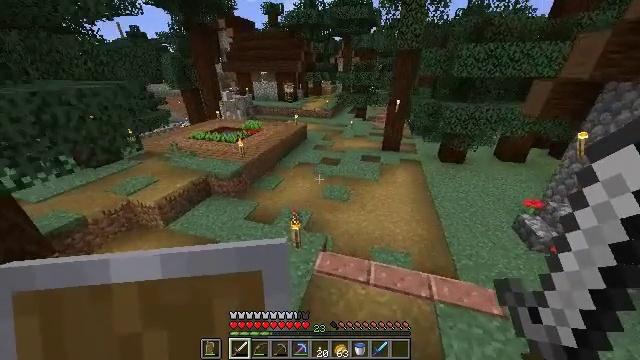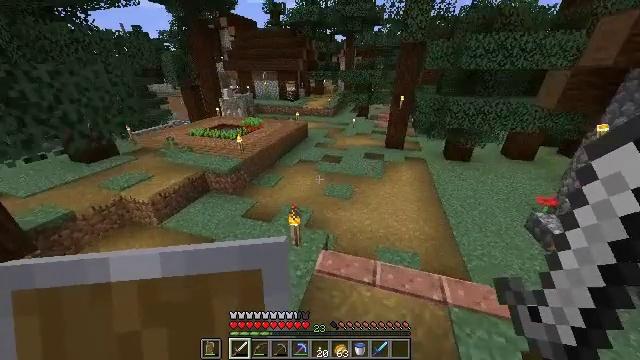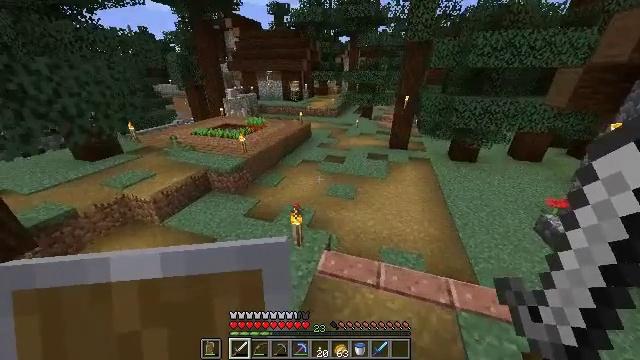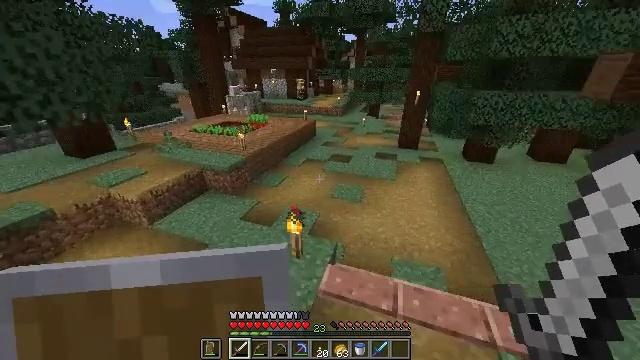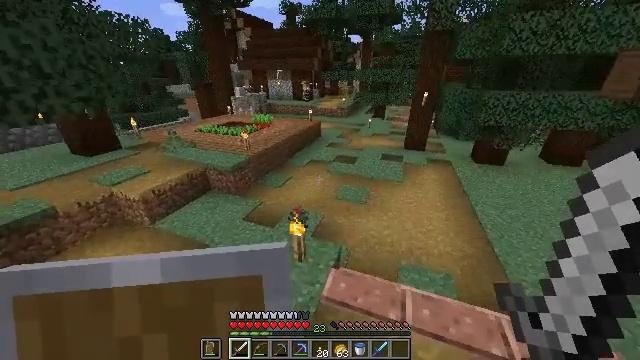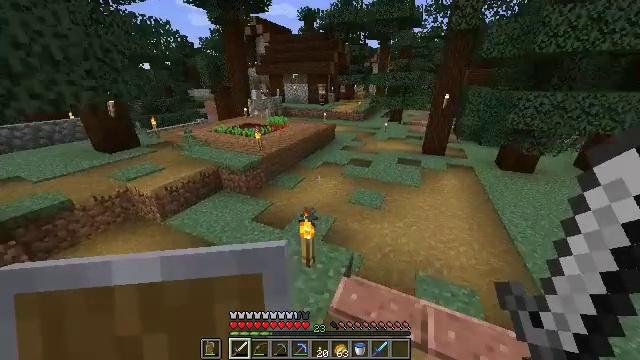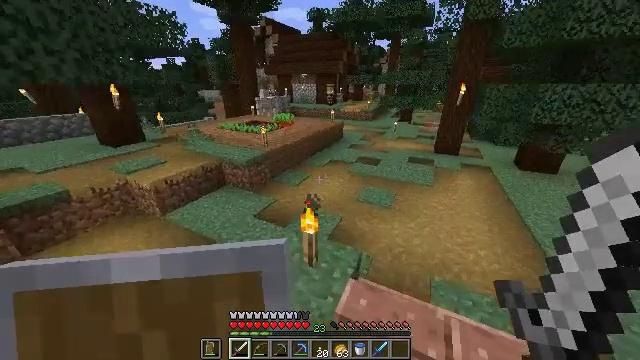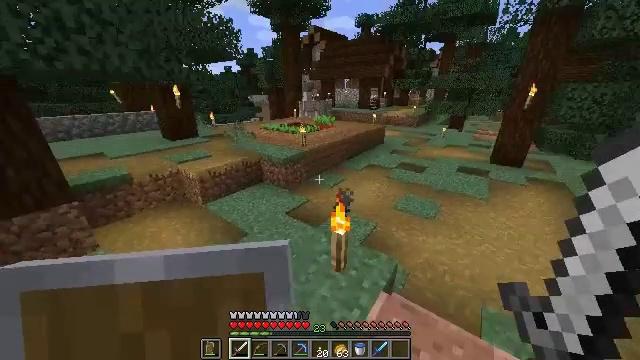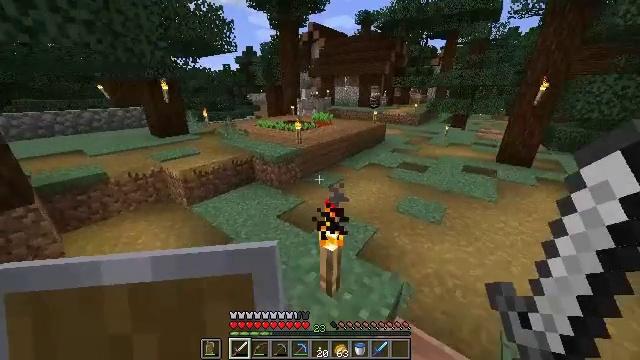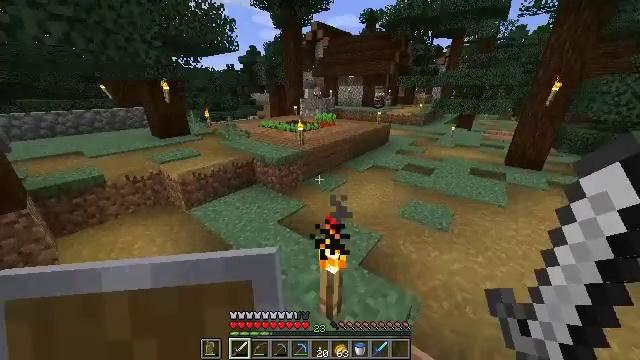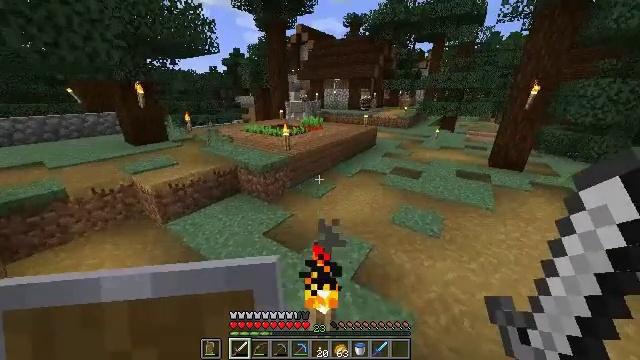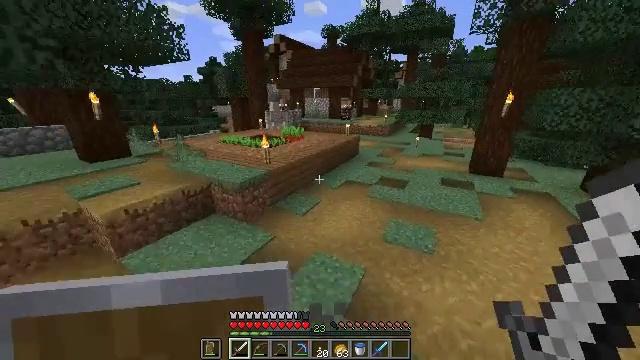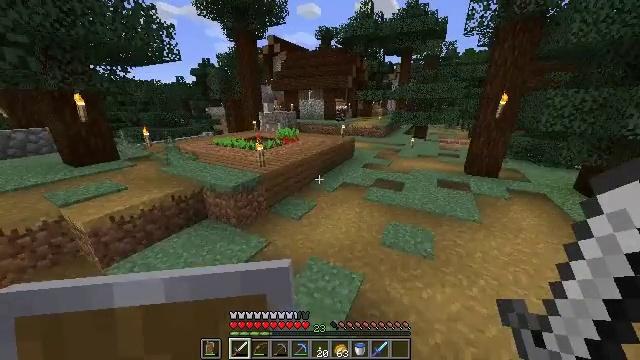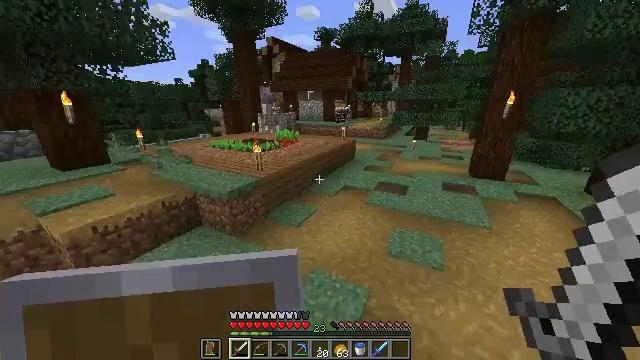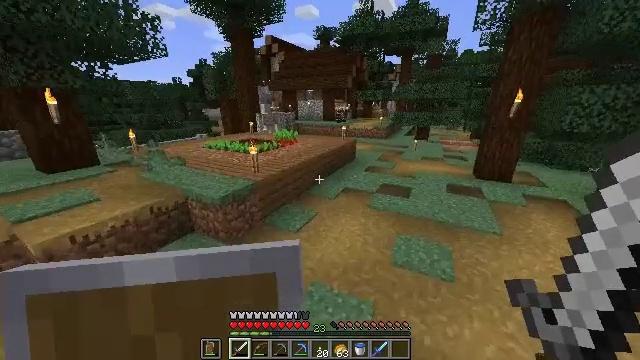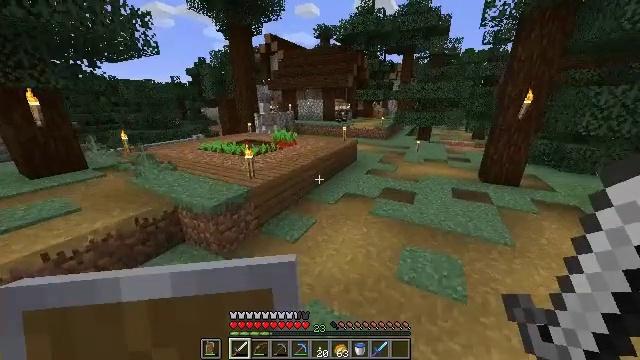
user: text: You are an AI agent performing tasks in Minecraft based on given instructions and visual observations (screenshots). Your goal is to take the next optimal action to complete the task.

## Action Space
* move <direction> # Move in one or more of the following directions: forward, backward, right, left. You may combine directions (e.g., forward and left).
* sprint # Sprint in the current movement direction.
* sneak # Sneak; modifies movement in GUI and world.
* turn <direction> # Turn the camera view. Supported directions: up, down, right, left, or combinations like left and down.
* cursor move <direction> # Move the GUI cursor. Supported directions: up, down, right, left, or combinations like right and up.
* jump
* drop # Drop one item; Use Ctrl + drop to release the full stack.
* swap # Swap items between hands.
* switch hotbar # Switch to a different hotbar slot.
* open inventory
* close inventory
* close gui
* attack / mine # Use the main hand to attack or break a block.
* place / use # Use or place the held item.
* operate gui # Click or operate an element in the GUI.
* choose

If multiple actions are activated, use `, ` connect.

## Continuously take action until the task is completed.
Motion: motion action
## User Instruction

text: Harvest beetroots from the farm.
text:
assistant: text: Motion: move forward
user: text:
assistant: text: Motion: move forward
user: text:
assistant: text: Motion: move forward, turn left
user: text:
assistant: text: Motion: move forward, turn left
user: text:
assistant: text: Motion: move forward, sprint, turn left and up
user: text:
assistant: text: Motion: move forward, sprint, turn left
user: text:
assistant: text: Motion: move forward, turn left and up
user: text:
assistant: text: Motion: move forward
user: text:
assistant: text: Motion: move forward
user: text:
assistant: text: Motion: move forward, turn right
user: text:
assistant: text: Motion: move forward, turn right and up
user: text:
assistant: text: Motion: move forward, turn right
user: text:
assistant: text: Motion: move forward
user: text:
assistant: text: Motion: move forward
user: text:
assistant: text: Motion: move forward
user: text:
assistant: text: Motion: move forward
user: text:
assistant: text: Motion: move forward
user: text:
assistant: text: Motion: move forward, sprint
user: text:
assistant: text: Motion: move forward, sprint
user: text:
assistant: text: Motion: move forward, sprint
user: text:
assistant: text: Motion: move forward, sprint
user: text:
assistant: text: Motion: move forward
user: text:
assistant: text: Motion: move forward
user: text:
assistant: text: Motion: move forward
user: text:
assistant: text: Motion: move forward, turn left
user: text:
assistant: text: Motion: move forward
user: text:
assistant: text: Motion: move forward
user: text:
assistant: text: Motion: move forward, turn left
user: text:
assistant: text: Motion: move forward, turn left
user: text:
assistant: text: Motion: move forward, turn left